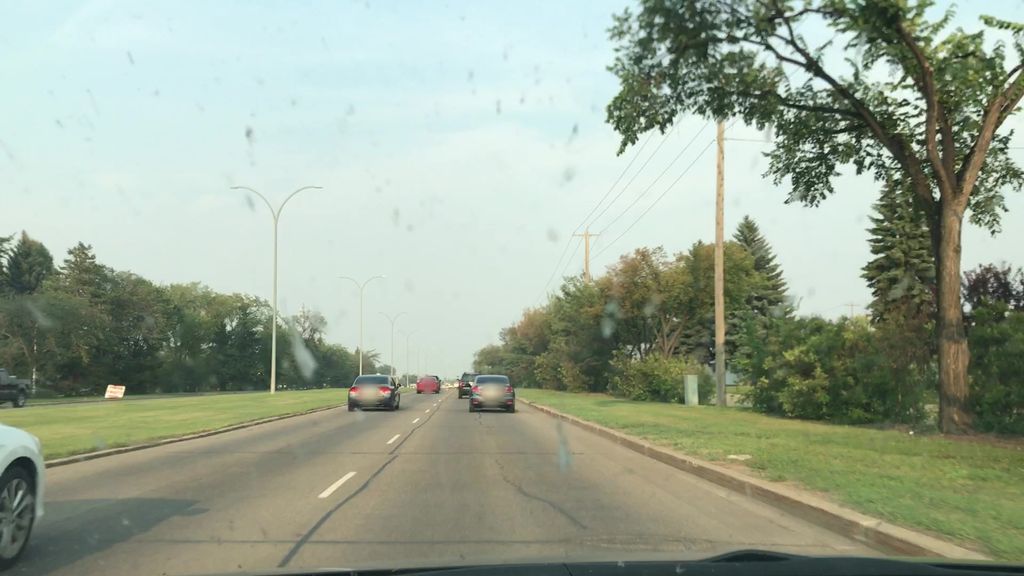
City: edmonton